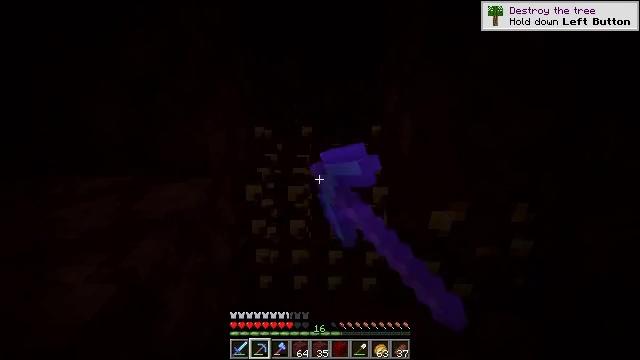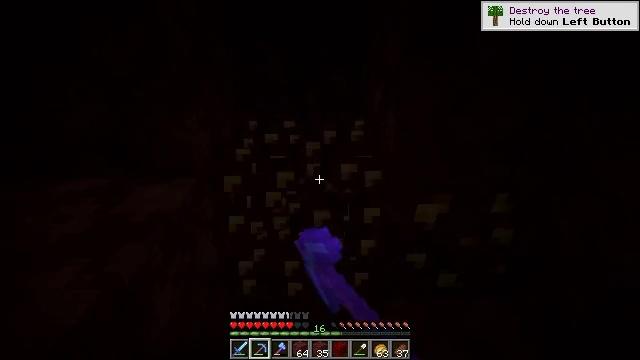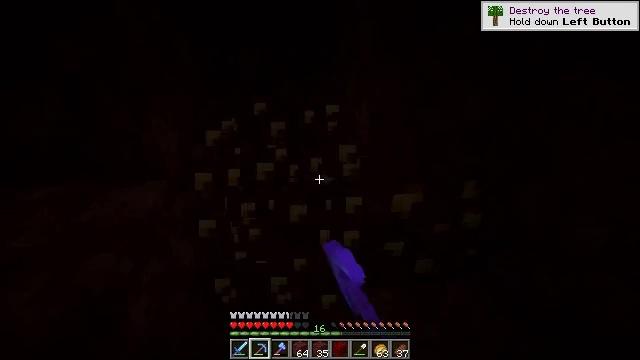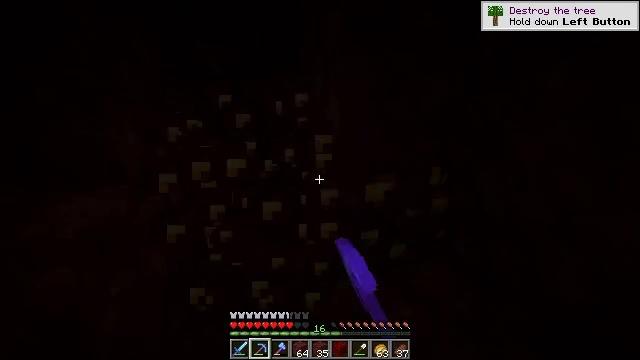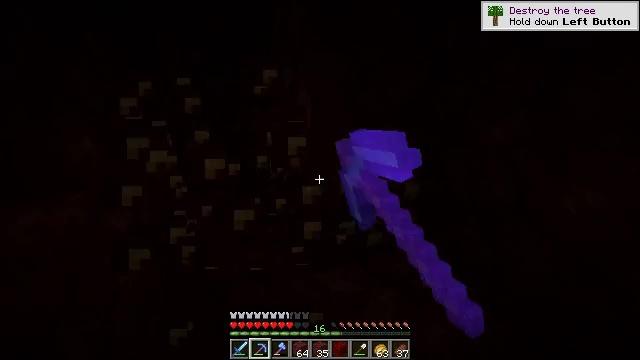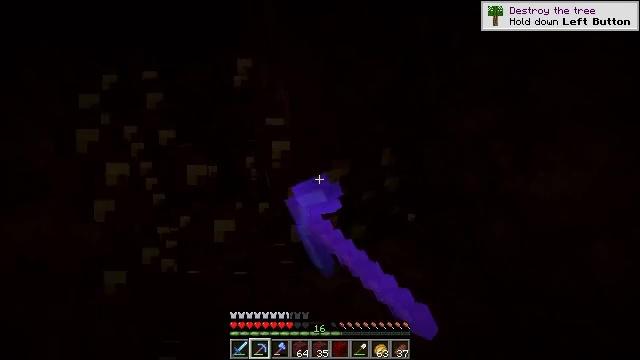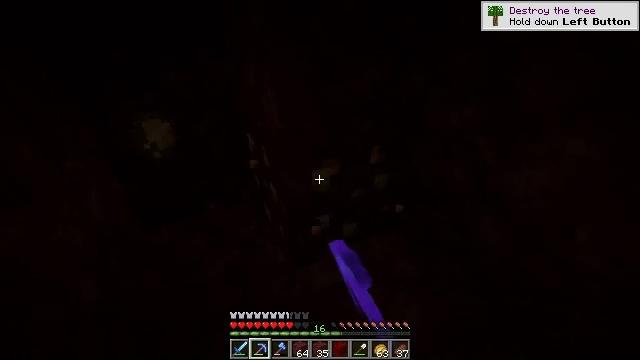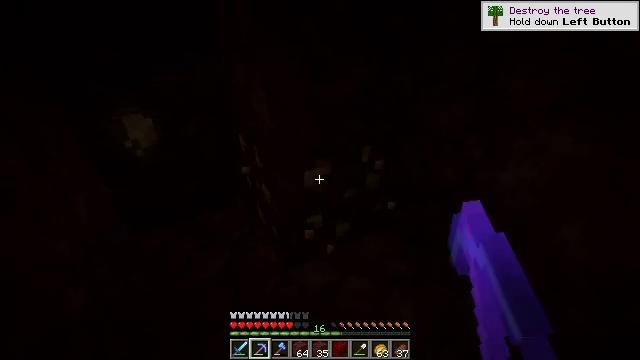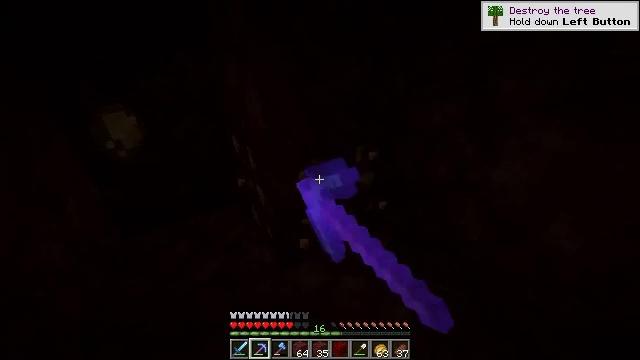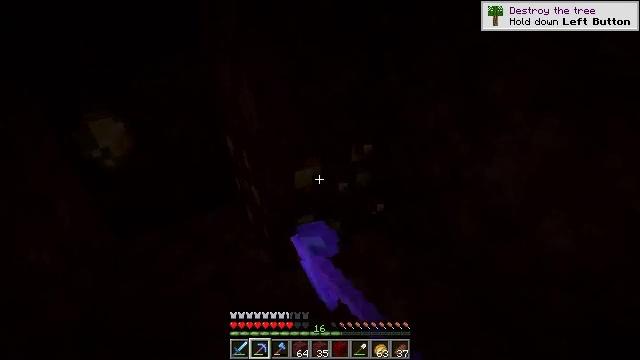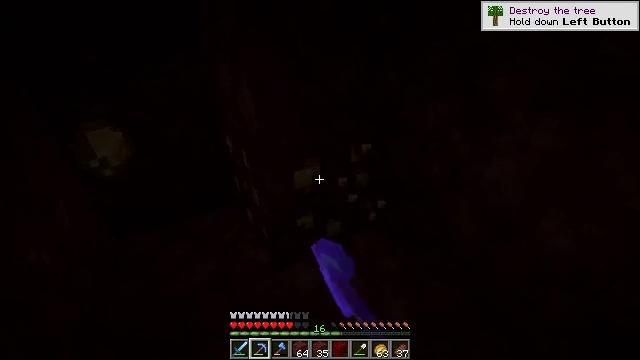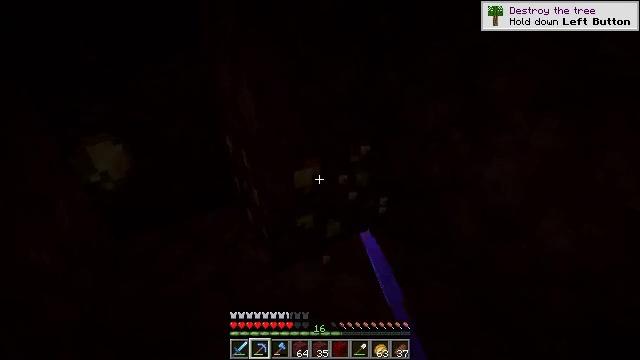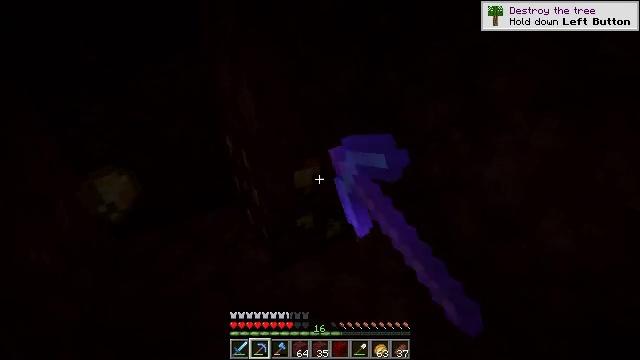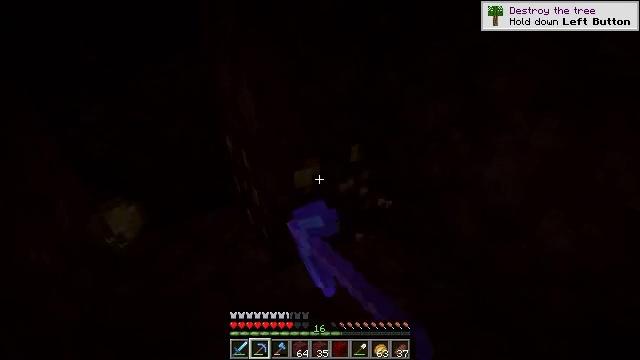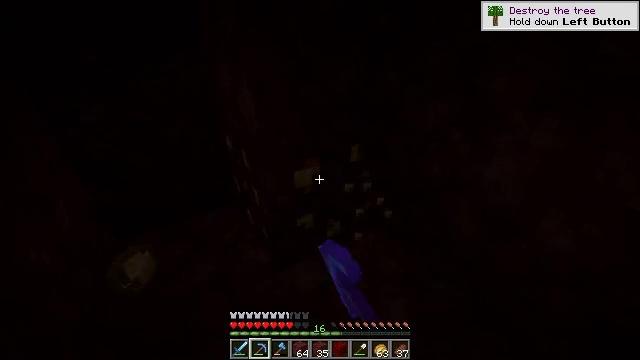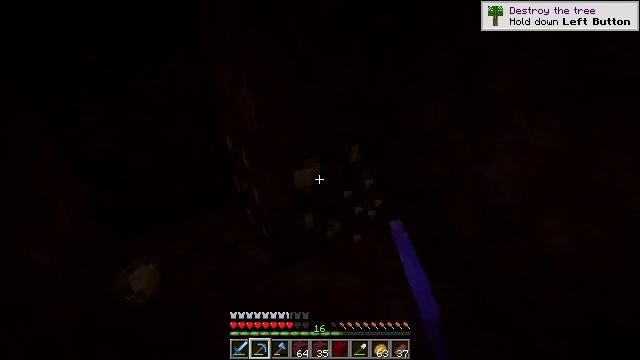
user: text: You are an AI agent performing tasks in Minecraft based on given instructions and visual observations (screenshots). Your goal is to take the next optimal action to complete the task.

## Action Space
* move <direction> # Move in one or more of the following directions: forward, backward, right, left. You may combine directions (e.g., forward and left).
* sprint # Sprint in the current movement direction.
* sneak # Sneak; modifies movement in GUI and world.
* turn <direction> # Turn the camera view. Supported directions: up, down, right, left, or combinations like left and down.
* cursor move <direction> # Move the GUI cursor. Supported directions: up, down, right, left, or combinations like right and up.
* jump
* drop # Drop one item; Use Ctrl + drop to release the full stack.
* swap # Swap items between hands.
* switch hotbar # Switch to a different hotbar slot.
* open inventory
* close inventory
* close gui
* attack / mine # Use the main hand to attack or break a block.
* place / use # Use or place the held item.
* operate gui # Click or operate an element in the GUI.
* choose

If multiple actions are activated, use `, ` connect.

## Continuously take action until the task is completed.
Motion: motion action
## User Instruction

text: Mine nether gold ore in the Nether.
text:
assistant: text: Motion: turn right, attack / mine
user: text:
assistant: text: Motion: turn right and down, attack / mine
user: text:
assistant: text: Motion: turn right and down, attack / mine
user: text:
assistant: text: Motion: turn right and down, attack / mine
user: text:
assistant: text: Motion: turn right, attack / mine
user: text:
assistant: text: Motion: turn right, attack / mine
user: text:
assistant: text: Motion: turn right, attack / mine
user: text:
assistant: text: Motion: turn right, attack / mine
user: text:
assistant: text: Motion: turn right, attack / mine
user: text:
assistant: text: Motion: attack / mine
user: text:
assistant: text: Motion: attack / mine
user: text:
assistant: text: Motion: attack / mine
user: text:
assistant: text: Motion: attack / mine
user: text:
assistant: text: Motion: attack / mine
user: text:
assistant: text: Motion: attack / mine
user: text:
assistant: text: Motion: attack / mine
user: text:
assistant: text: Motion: attack / mine
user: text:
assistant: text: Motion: attack / mine
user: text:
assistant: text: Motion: attack / mine
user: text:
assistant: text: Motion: attack / mine
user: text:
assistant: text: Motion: attack / mine
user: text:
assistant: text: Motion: attack / mine
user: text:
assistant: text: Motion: attack / mine
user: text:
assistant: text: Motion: no_op
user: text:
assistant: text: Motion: turn left
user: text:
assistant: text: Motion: move forward, turn left and up
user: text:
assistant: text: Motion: move forward, turn left and up
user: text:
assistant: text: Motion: move forward, turn left and up
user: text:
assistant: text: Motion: move forward, turn left and up
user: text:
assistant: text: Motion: turn left and up